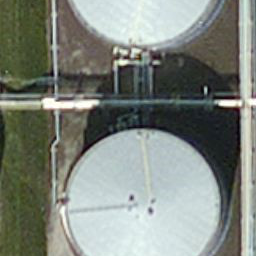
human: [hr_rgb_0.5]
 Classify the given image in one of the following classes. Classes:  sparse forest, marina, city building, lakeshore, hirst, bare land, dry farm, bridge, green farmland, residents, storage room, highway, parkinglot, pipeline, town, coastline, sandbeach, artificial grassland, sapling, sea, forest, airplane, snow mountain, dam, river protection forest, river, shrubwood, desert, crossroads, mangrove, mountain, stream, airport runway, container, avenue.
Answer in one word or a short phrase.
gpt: storage room